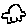
Label: car